Question: hi I have two container divs one of them has a div with an image background and i think this is the div that is causing problem. I tried removing both container divs and the gap was still here. there are no margins no paddings, and i know it is not the image that has this line its not there when i open it in photoshop. I am also using css reset
Where is this space coming from?
'''
.container{
width:100%;
}
.container2{
width:100%;
}
.first-image{
width:1430px;
height:497px;
background-image:url('../images/introimg.jpg');
background-repeat:no-repeat;
background-size: 100%;
border:none;
}
.jamey{
width:35%;
}
.second-image{
width:1430px;
height:430px;
background-image:url('../images/secondimg.jpg');
background-repeat:no-repeat;
background-size: 100%;
}
'''
'''
<div class="container">
<div class="wrapper">
<div id="overlay"></div>
<div class="first-image">
<div class="jamey">
<p class="def">
JAMEY
</p>
<p class="rip-date">03.02.1997 - 09.18.2011</p>
<p class="def2">Anonymous hate messages were posted on his Formspring account including one that claimed:</p>
</div>
</div>
</div>
</div>
<div class="container2">
<div class="intro-div">
<div class="end-hate">
<h1>PUT AN END TO HATE.</h1>
<p>
ANYTHING WRITTEN ONLINE can become viral
</p>
<p>
We believe that the way we behave online should be no different from the way that we behave in
</p>
<button type="button">JOIN CAMPAIGN</button>
</div>
</div>
'''
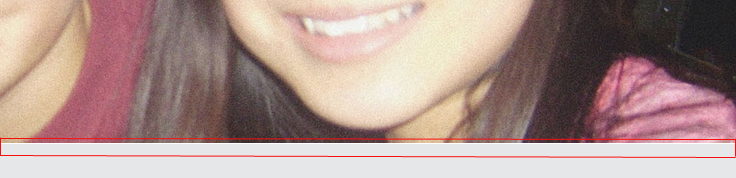
Answer: Your problem can be removed by,
'''
.first-image
{
margin-bottom: -20px; // or desired settings !
}
'''